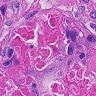
Metastatic tissue present: yes